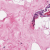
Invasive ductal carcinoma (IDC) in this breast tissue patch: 0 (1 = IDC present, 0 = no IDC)